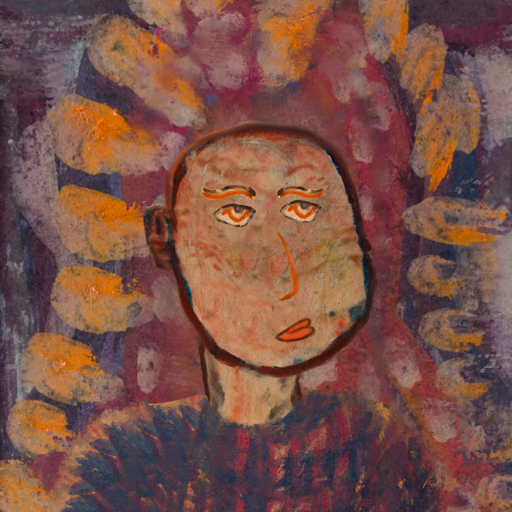
Background: Doll, Head And Neck Side: Orphan, Face Side: Experience, Bust: In_The_Sun, Hair Side: Blank, Head Accessory: Blank, Second Necklace: Blank, Necklace: Blank, Baby: Blank